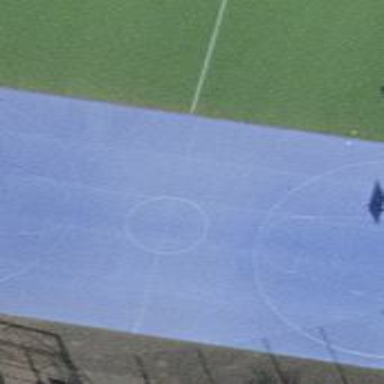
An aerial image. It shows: Basketball court on pitch.